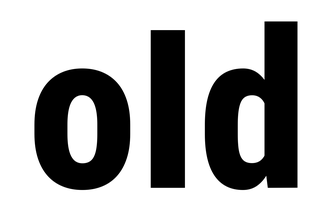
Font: Roboto_Condensed_ExtraBold